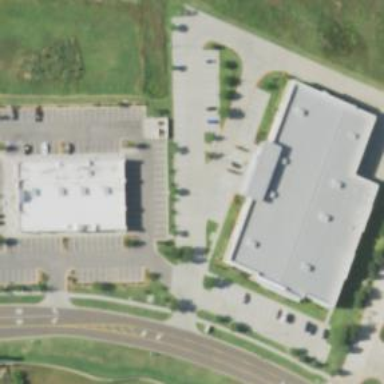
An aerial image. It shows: Parking space.